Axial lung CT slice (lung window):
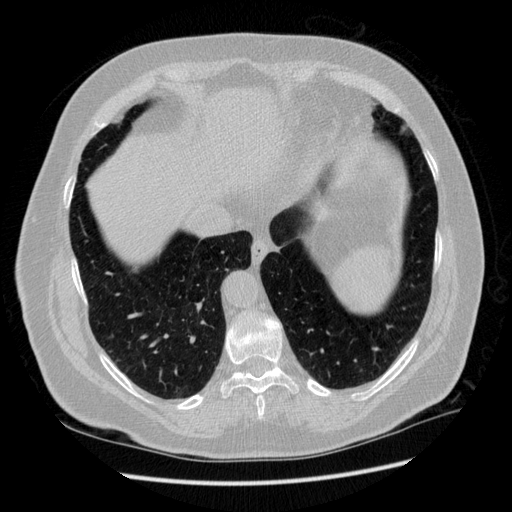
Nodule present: no